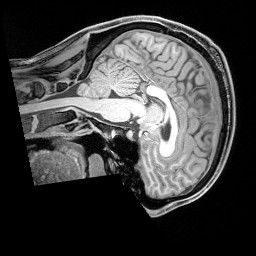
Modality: T1w
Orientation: sagittal
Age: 28
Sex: male
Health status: healthy
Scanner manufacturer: siemens
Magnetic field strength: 3 T
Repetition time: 1.65 s
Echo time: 0.00182 s